Field crop: maize
Growth stage: 2
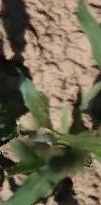
Species: maize